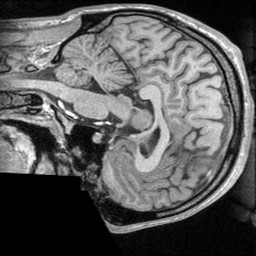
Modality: T1w
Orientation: sagittal